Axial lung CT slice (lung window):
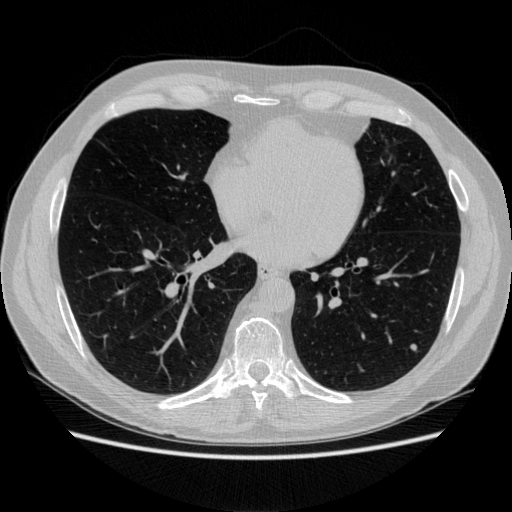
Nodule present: yes
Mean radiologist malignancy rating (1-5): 2.667